Chest X-ray:
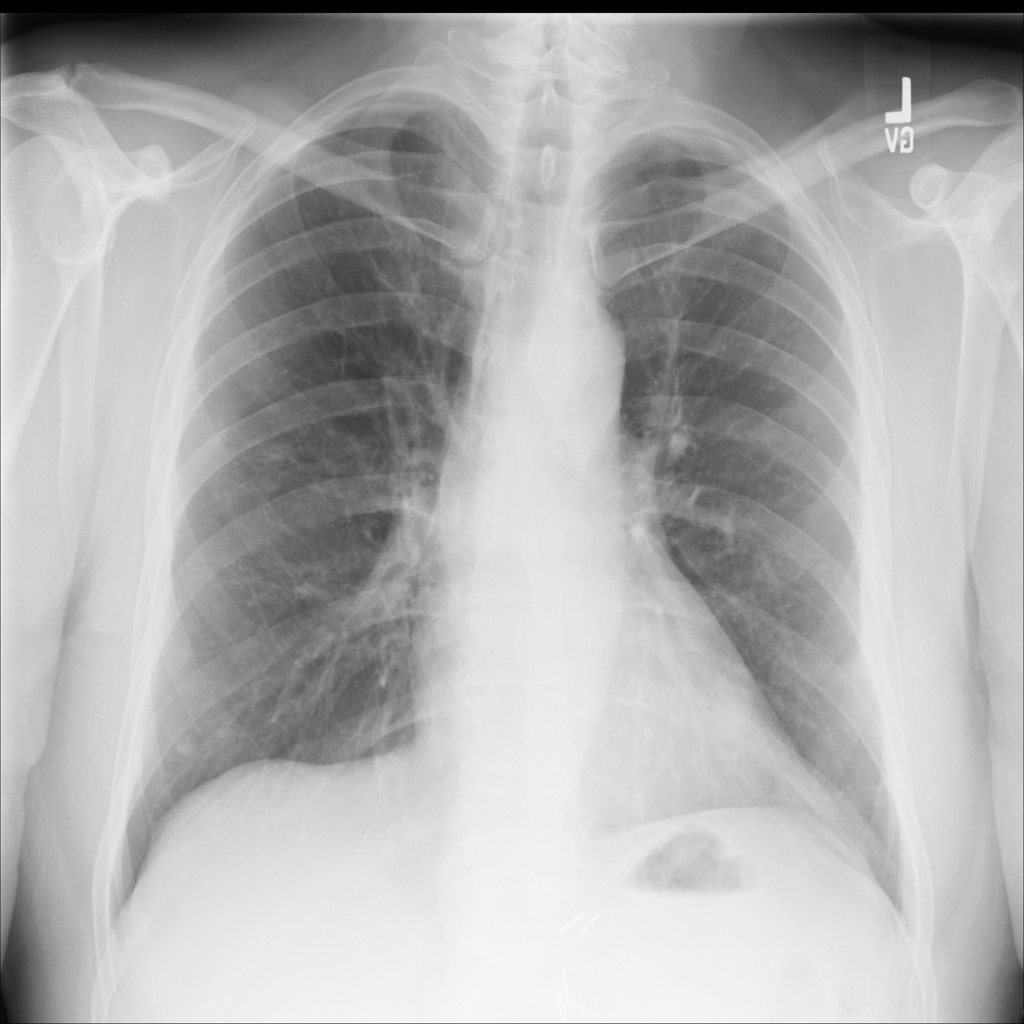
Findings: Nodule
No abnormal finding: no